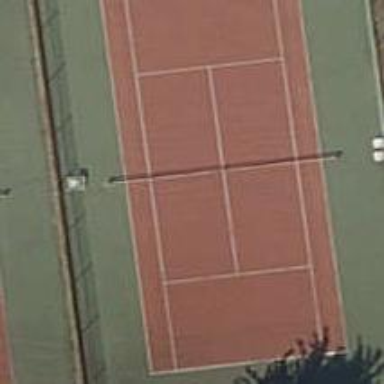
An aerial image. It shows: Tennis court on the leisure land pitch.